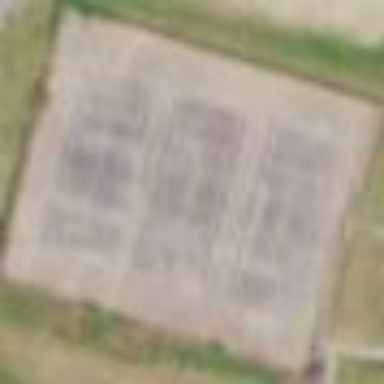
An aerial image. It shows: Tennis court on the leisure land pitch.